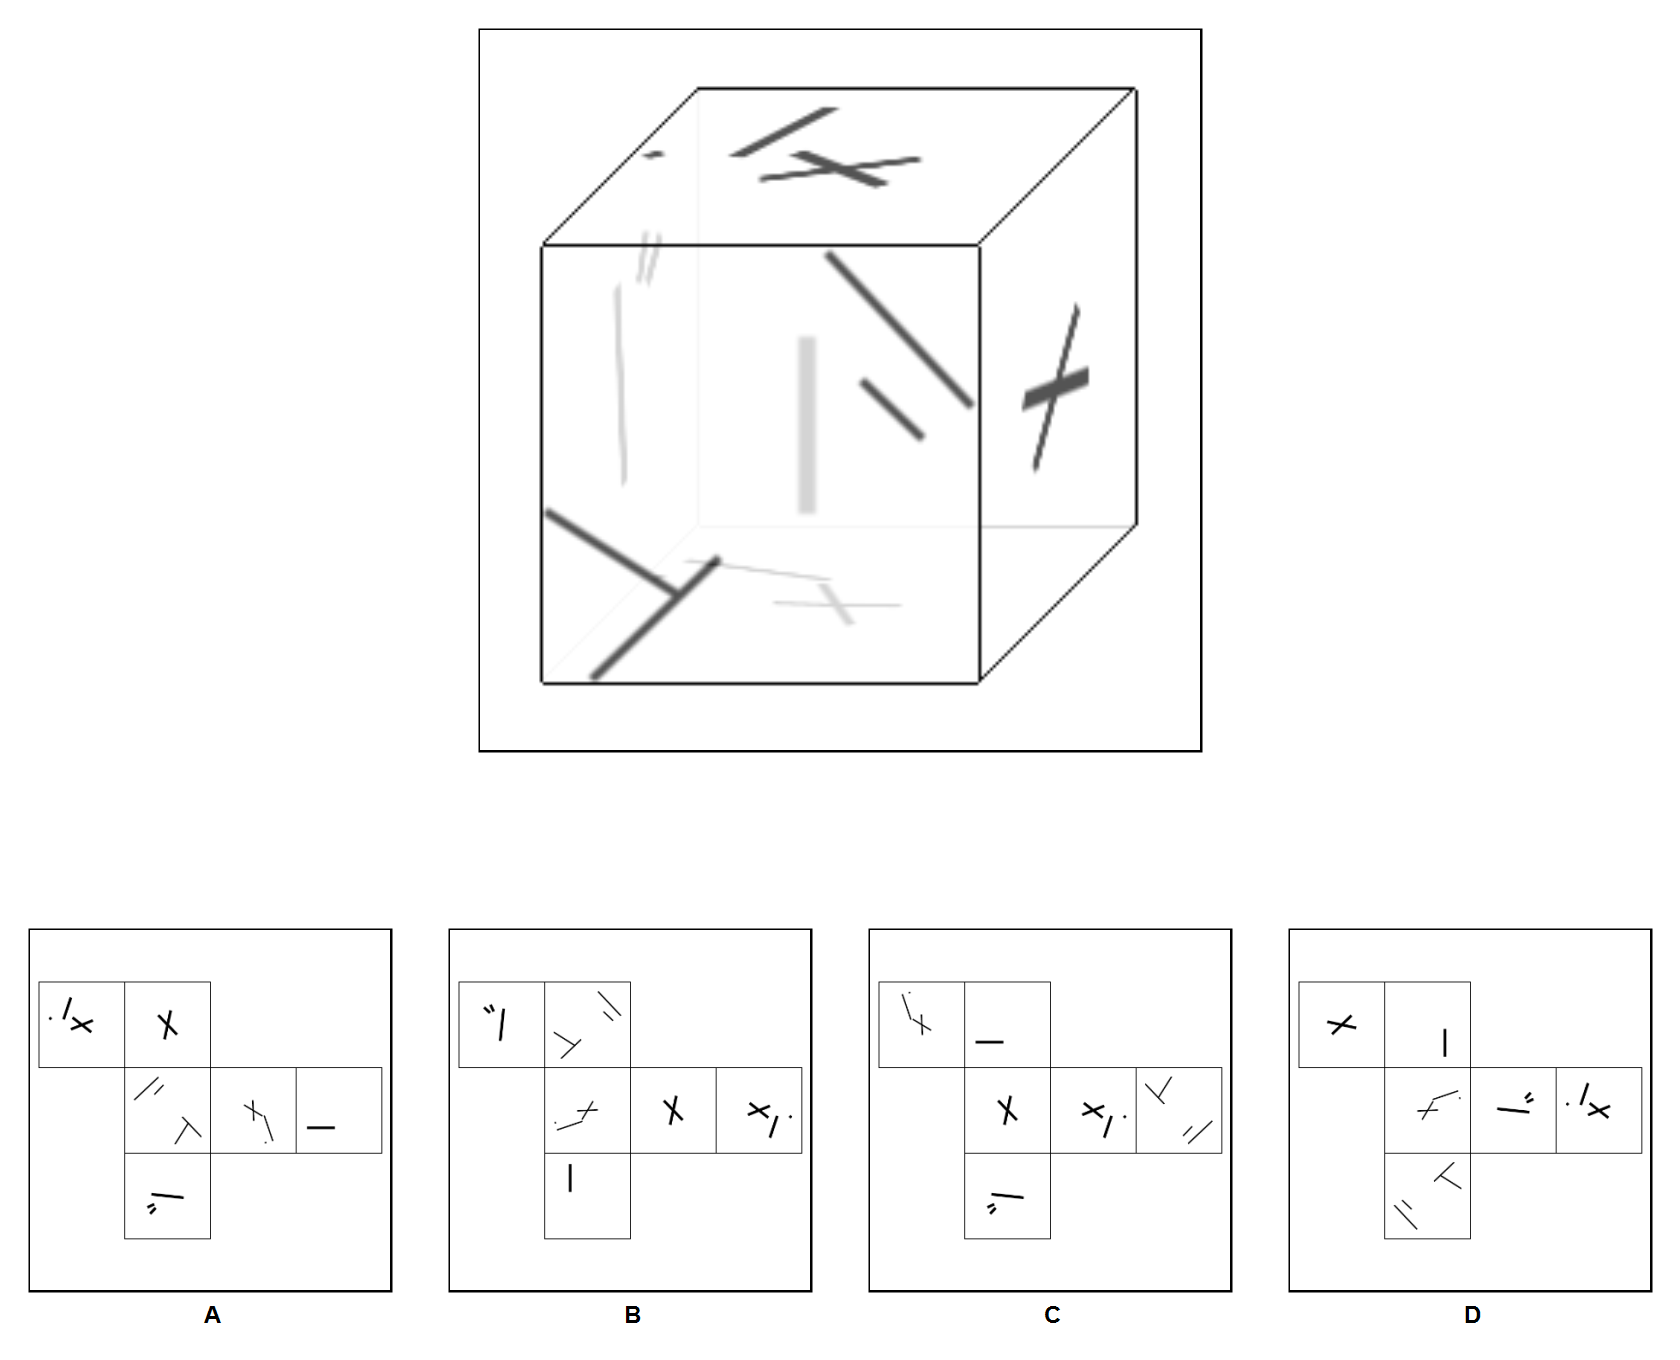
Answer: C